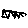
Label: zigzag